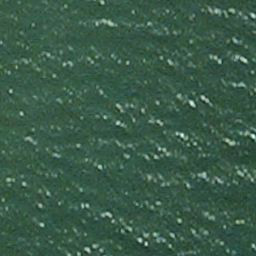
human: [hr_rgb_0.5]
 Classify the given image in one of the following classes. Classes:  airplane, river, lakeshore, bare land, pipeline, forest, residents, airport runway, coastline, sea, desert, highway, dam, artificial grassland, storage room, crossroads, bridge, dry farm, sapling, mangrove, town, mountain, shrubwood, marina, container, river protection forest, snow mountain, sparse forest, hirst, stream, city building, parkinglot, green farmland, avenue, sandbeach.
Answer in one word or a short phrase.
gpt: sea